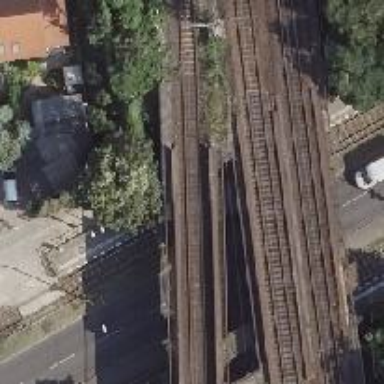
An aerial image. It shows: Tram stop.